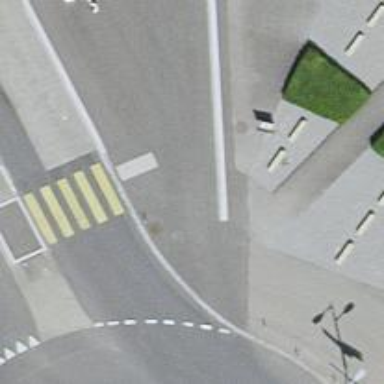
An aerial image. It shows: Uncontrolled crossing on the road.